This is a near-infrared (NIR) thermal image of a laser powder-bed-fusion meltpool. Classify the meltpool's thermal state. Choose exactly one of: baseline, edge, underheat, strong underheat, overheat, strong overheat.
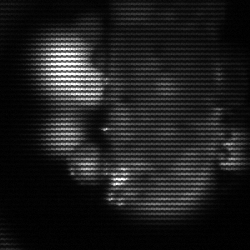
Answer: strong underheat